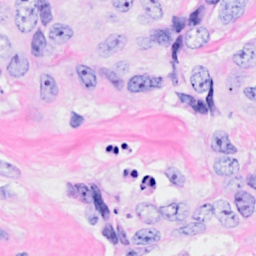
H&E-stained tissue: Breast